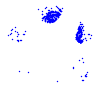
Particle: proton